Aerial crown-view tile of a tropical tree (Barro Colorado Island, Panama), acquired 20250915:
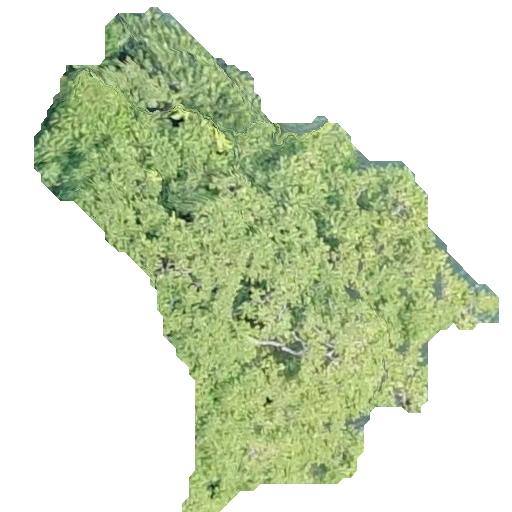
Species: Spondias mombin
GBIF accepted scientific name: Spondias mombin
Crown area: 169.99 m²